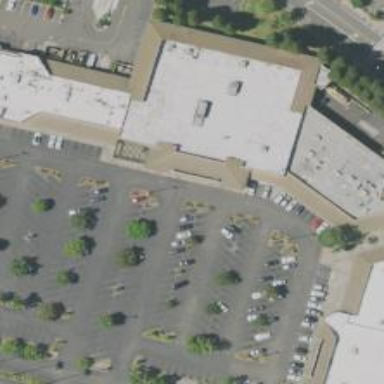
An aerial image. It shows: Parking space is available.